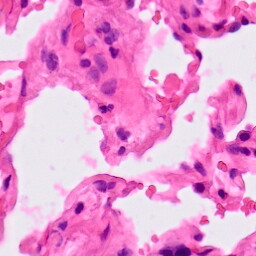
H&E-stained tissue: Lung